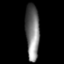
Tissue: prostate
Cell type: T cells
Senescence score: 0.3237
Nuclear area (px): 762
Mean DAPI intensity: 117.314